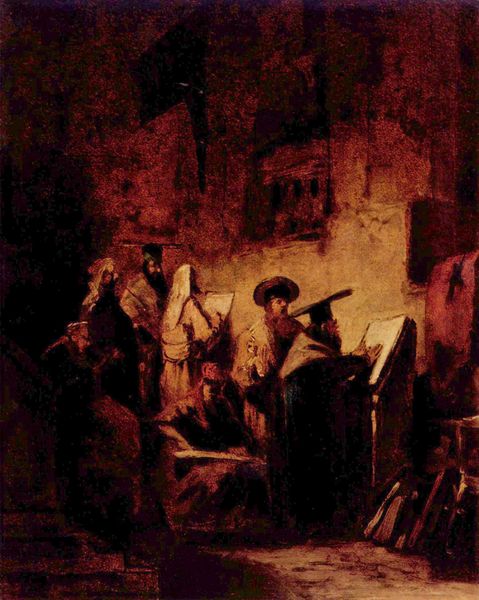
Titel: In der Synagoge
Künstler: Carl Spitzweg
Standort: Schweinfurt
Institution: Sammlung Georg Schäfer
Schlagwörter: dunkel, gemälde, mann, schatten, umhang, weiß, frauen, gelb, menschen, sitzen, stadt, abend, braun, fenster, frau, hell, hintergrund, hut, hüte, kleider, licht, männer, nacht, orange, raum, schwarz, skizze, strassenszene, stuhl, szene, vordergrund, gebäude, haus, rot, schleier, tuch, beige, gespräch, herren, hochformat, malerei, teppich, bart, bärte, kappe, mütze, wand, barock, bärtig, kleidung, mensch, rembrandt, stehen, stein, steine, bild, gelehrte, holland, innenraum, niederlande, öl, erde, häuser, kirche, boden, geistlicher, kutte, mantel, sitzend, stehend, gewänder, innen, personen, musik, musiker, höhle, kontrast, genre, helldunkel, kopfbedeckung, schrift, bilder, bücher, papier, düster, sitz, pflaster, gepäck, mauer, beleuchtung, ölgemälde, treppe, tafel, lesen, musikinstrument, atelier, goya, maler, stube, stufen, exotisch, hoch, halle, rothaarig, keller, spitzweg, gewölbe, buch, orient, religion, schriften, nonne, leinwand, treffen, beten, gebet, entwurf, malen, pinsel, pult, wissenschaftler, pergament, flöte, talar, pfarrer, diffus, zeichnen, schreiben, rotbraun, knieen, priester, religiös, bran, tonig, forscher, mönch, sieben, fernrohr, tempel, lesepult, leser, gelehrter, lesend, schreiber, schreibpult, heilig, betend, jerusalem, turban, ritual, klagen, doktoren, wissenschaft, mittelgrund, leonardo da vinci, synagoge, schreibend, jude, juden, alchemist, feuerschein, astronomie, bildmitte, jüdisch, klagemauer, talmud, astronom, rabbi, schriftgelehrte, knieender, salomon, gallileo, rabbiner, sekte, herberge, stehpult, muezzin, astrologe, alchemisten, braune farbigkeit, farbskize, leonardo darvinci, rabiner, sternenkunde, 19. jahrhundert, u, trepppe, tora israel juden tempel, topftuch, an der westmauer, sabbatfeier, rabbies, rbbhi+, rabbhi, rembradt